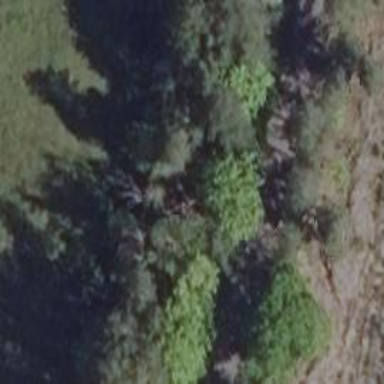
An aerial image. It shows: Row of trees in natural setting.